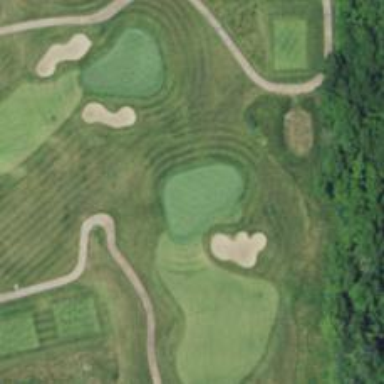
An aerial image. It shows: Golf hole.